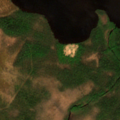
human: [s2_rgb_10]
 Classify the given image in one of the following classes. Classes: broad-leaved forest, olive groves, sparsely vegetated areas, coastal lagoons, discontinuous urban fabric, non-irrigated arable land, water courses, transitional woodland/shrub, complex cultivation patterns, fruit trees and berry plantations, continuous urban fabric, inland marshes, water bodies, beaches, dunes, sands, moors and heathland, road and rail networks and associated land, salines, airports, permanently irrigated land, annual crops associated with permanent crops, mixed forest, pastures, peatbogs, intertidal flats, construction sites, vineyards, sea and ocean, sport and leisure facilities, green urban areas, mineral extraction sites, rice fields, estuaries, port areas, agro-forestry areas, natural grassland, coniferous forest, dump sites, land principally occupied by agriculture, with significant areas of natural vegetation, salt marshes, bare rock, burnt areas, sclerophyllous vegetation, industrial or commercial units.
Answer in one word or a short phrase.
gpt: coniferous forest, mixed forest, transitional woodland/shrub, peatbogs, water bodies